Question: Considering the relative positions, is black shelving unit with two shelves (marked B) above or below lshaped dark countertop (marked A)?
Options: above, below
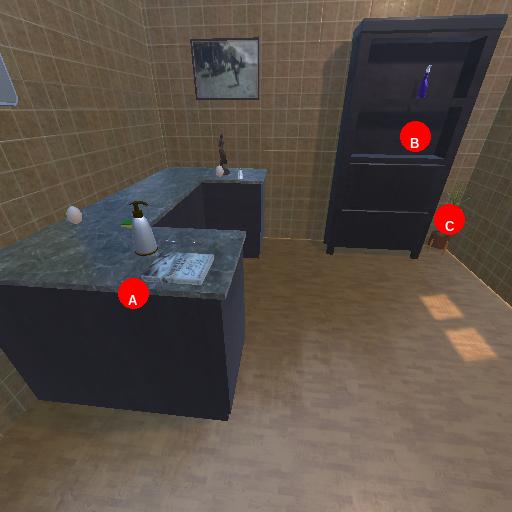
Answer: above